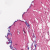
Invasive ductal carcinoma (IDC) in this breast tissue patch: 0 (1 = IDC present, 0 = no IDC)